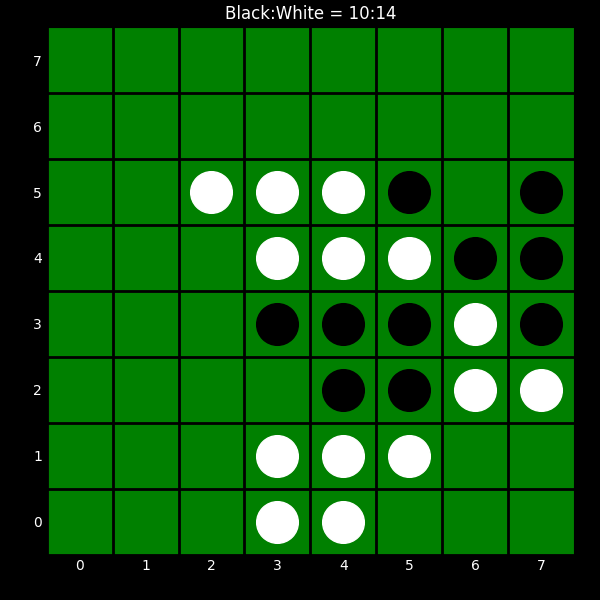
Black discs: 10
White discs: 14